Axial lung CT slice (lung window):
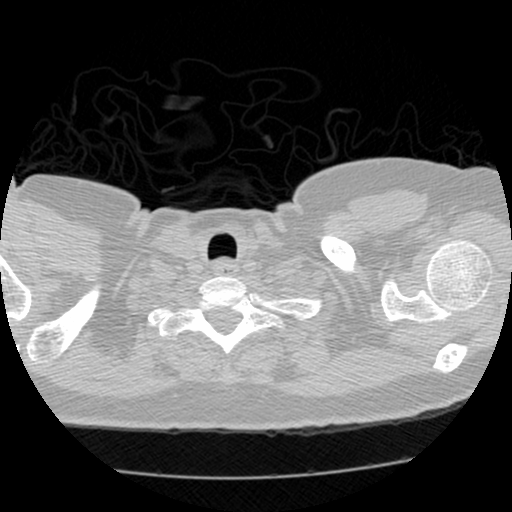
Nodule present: no